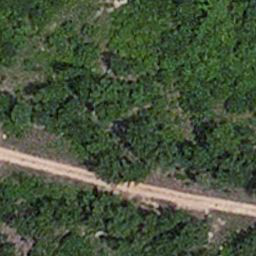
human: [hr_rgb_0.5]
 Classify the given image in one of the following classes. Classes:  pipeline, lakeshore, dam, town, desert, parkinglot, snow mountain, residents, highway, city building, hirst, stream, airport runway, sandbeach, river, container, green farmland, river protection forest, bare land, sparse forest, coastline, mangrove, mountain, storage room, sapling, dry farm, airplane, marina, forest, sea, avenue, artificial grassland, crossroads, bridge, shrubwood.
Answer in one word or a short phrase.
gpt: avenue